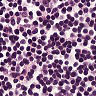
Metastatic tissue present: no